Group 1:
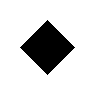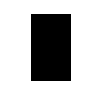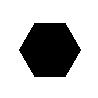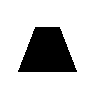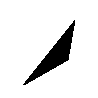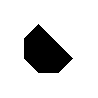
Group 2:
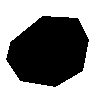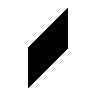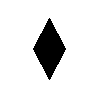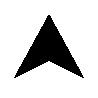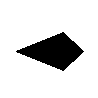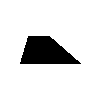
Rule separating the two groups: Polygon can be inscribed in a circle vs. not so.
Concepts: circle, imagined_entity
Author: Leo Crabbe